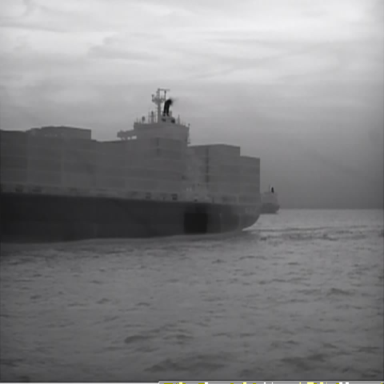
There are two fishing_boats in the infrared image.